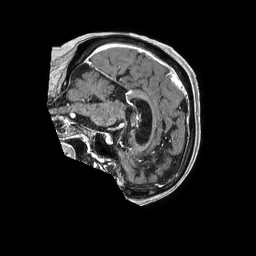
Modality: T1w
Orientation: sagittal
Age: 77
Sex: female
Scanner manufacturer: philips
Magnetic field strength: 1.5 T
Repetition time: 0.007603 s
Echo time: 0.003455 s